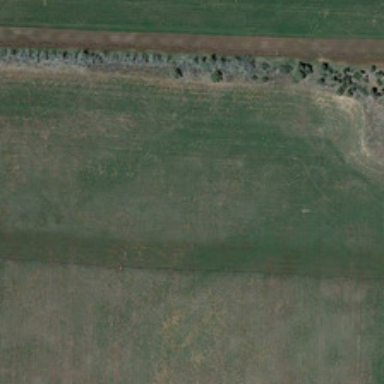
A row of green trees is in a piece of green meadow .